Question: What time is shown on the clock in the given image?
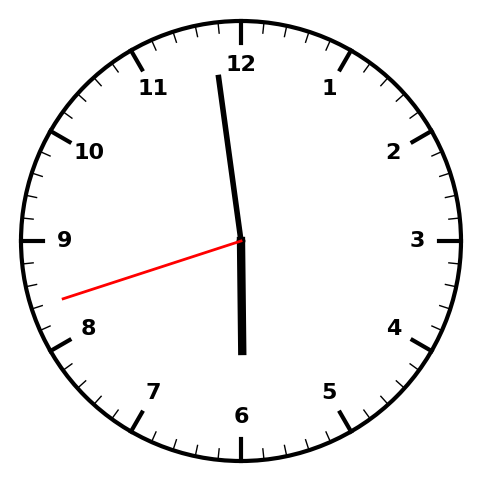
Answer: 05:58:42